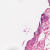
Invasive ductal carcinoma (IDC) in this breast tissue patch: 0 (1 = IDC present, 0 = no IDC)